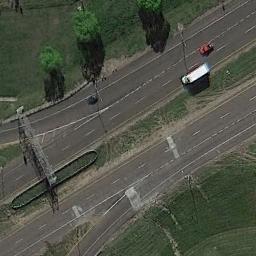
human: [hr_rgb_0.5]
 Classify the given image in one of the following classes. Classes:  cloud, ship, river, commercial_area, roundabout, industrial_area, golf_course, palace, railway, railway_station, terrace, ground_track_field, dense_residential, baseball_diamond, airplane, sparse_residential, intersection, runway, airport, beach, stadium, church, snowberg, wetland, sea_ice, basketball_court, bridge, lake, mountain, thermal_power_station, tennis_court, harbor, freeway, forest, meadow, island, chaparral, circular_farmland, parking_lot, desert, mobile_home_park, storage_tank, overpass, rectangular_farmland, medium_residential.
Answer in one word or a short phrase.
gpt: freeway